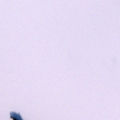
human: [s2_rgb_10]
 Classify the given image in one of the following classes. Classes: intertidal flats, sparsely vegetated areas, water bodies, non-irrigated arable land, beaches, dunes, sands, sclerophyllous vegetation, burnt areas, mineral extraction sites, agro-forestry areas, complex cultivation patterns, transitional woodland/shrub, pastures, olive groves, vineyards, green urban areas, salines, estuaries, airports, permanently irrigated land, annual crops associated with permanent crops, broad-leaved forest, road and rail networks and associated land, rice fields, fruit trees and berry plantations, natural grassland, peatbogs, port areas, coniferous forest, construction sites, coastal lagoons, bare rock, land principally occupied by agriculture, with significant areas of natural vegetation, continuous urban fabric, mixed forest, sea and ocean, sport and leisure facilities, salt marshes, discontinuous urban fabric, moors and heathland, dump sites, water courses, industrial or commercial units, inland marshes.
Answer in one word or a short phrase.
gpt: water bodies